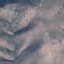
Label: HerbaceousVegetation